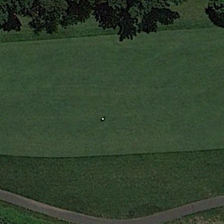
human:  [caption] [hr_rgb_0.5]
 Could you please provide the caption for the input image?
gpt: a road and several green trees are near a piece of green meadow .

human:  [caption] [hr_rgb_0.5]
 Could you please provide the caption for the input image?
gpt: a road and several green trees are near a piece of green meadow .

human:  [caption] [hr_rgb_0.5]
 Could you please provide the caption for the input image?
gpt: a road and several green trees are near a piece of green meadow .

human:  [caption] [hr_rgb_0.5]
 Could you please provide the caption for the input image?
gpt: a road and several green trees are near a piece of green meadow .

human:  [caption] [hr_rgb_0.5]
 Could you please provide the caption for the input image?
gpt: a road and several green trees are near a piece of green meadow .